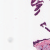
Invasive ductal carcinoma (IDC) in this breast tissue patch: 0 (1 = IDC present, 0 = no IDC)